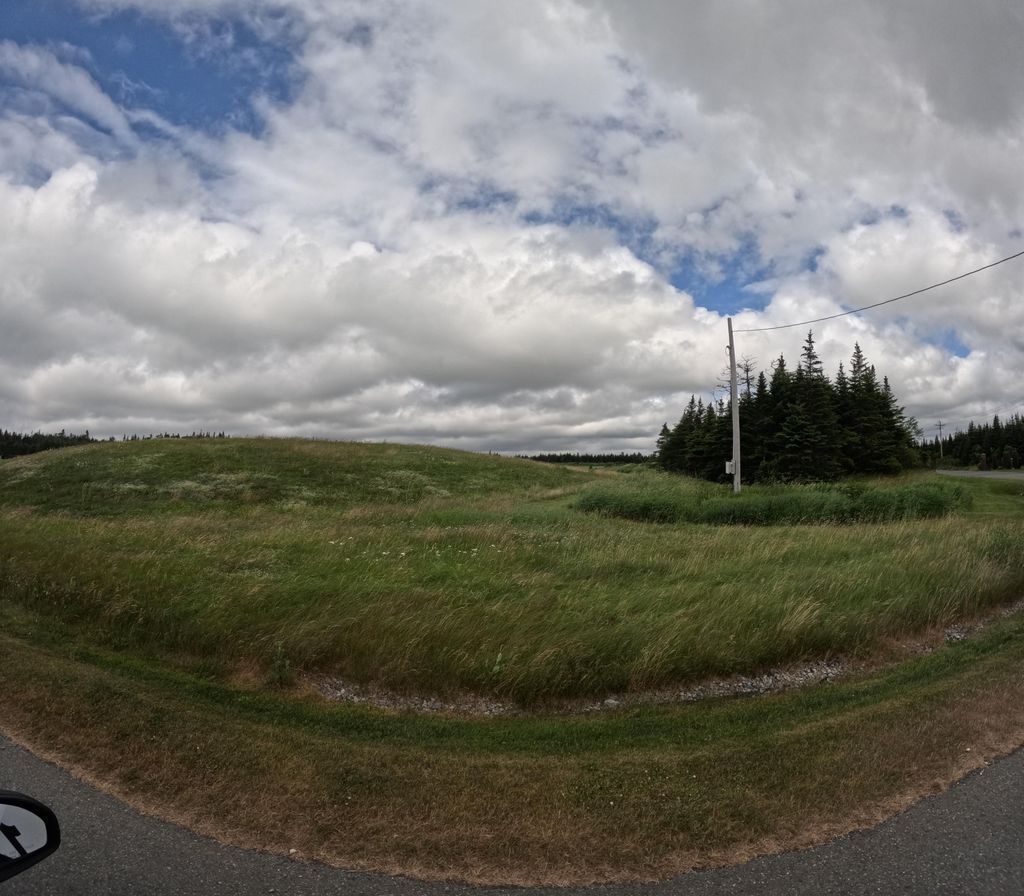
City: st_johns